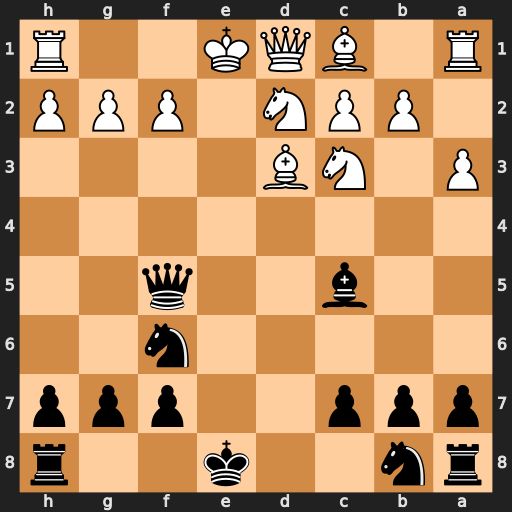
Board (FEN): rn2k2r/ppp2ppp/5n2/2b2q2/8/P1NB4/1PPN1PPP/R1BQK2R
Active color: b
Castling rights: KQkq
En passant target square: -
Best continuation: Qxf2#